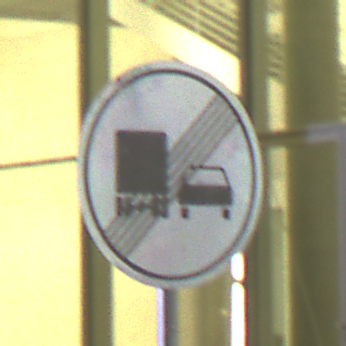
Verkehrszeichen: EndeUeberholverbotKraftfahrzeuge
Umgebung: Outdoor, Urban
Tageszeit: Night
Wetter: PartlyCloudy
Licht: Artificial
Jahreszeit: NotSpecified
Kontrast: HighContrast